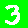
Digit: 3